Question: Sorry for the strange title: because I don't know what this effect is called I have no idea how to search for it via Google or on Stack Overflow...
An example of what I'm trying to describe can be found on the Yahoo Mail "compose message screen." When you finish entering an email address (or select an auto-complete suggestion) the text of the email address in the "To:" box has a style applied that makes it look like a button:

1. What is the name of this effect?
2. Where can I find a reference as to how to duplicate it?
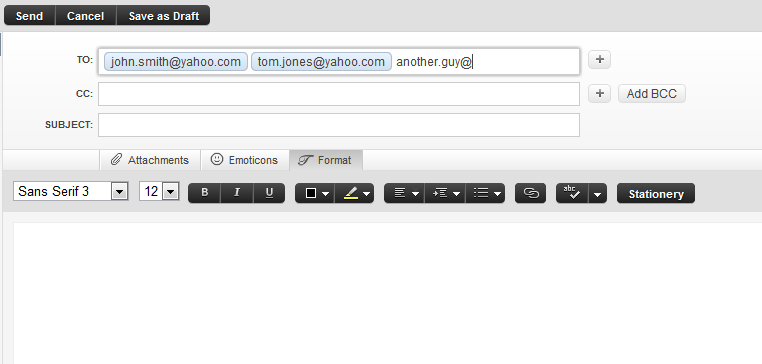
Answer: This sounds like it will work for you.
<URL>